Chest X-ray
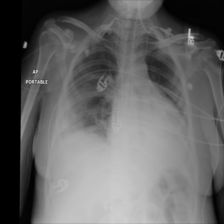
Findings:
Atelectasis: negative
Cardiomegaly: positive
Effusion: positive
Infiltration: negative
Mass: negative
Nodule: negative
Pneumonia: negative
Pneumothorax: negative
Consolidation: negative
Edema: negative
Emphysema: negative
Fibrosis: negative
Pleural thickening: negative
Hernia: negative